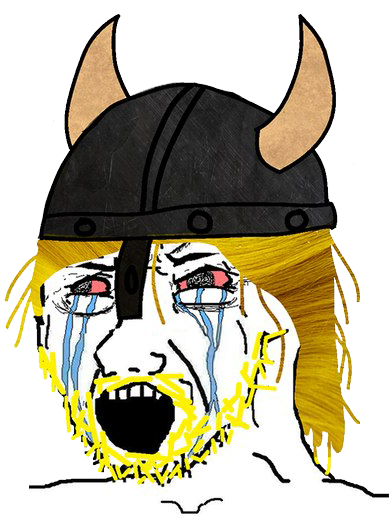
Label: 5_Soyjak